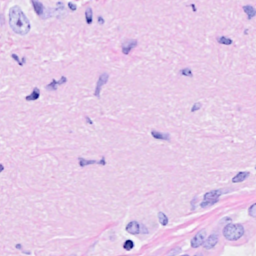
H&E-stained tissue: Breast